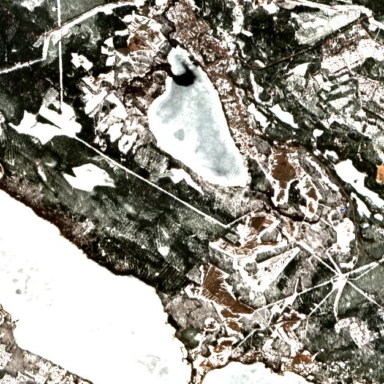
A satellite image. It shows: Serene lake.